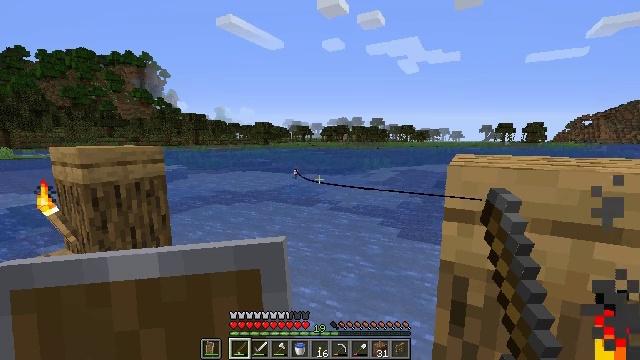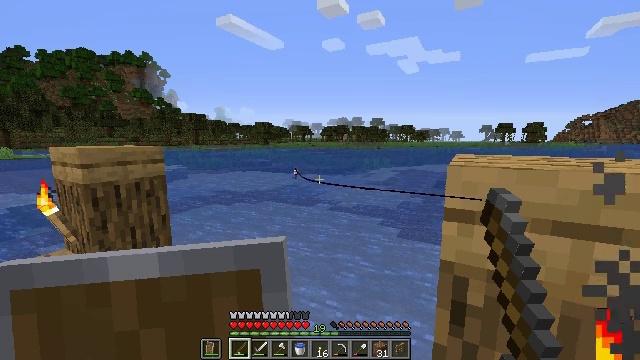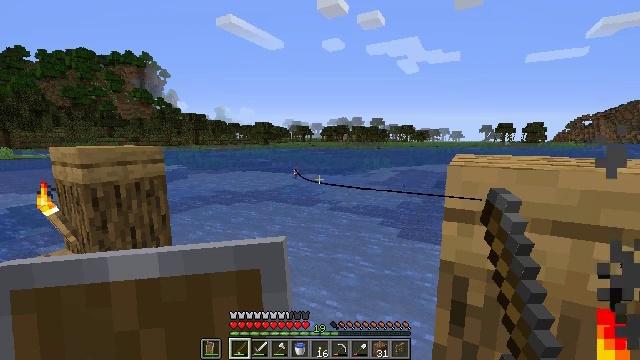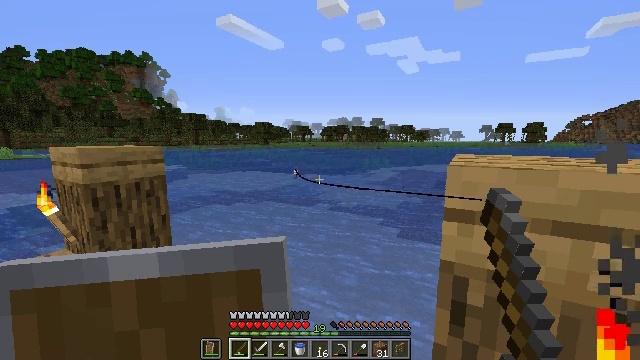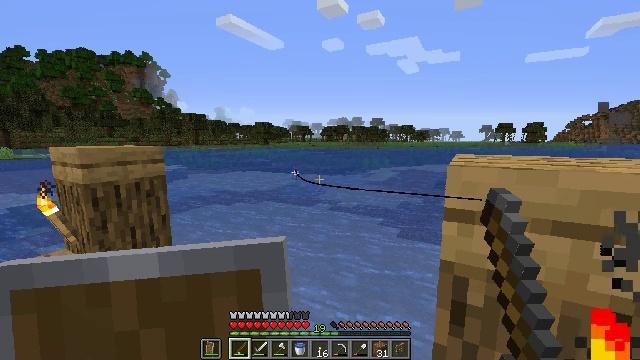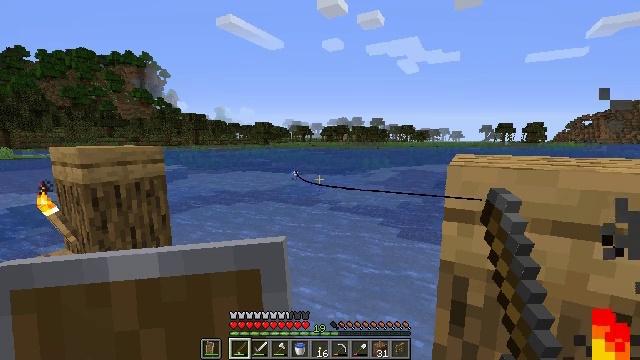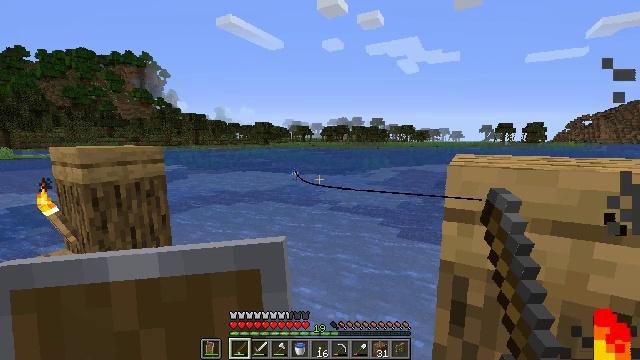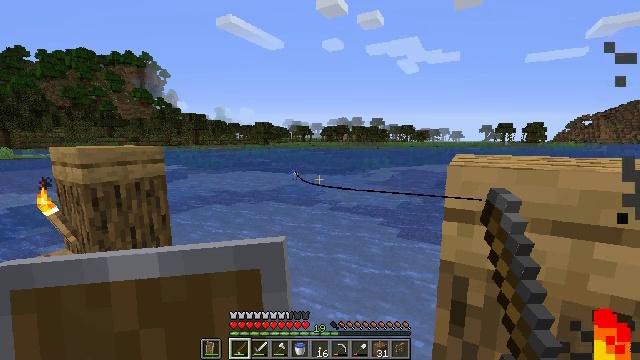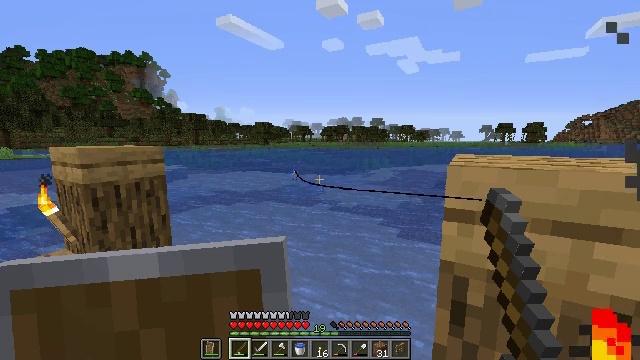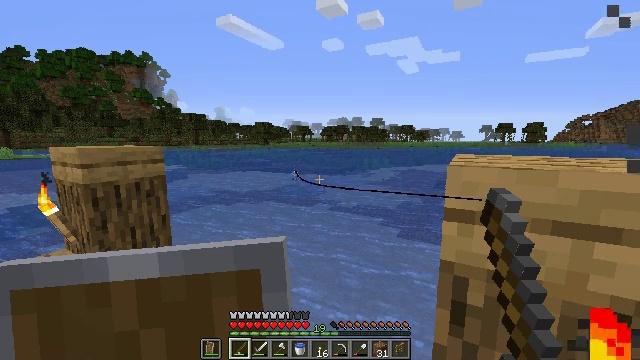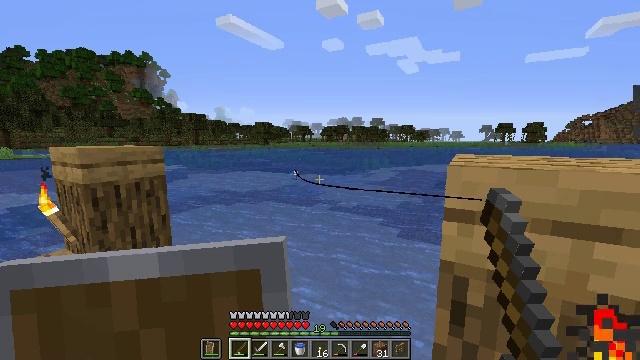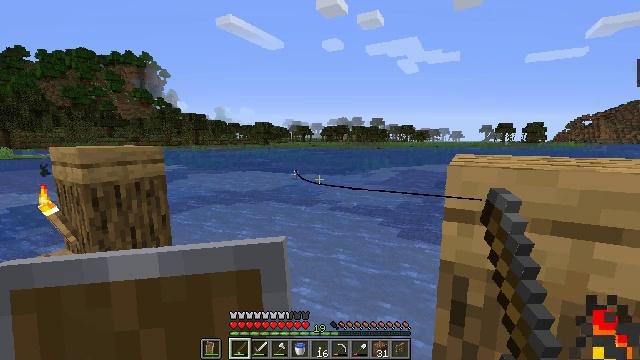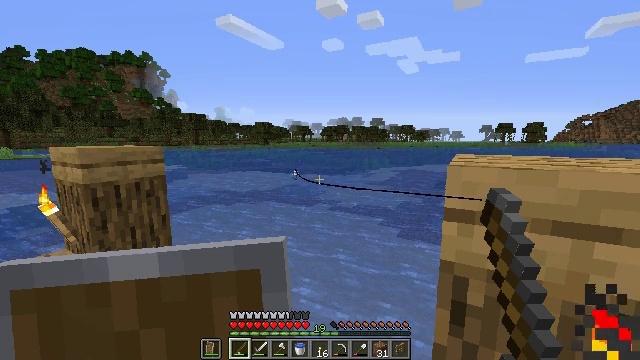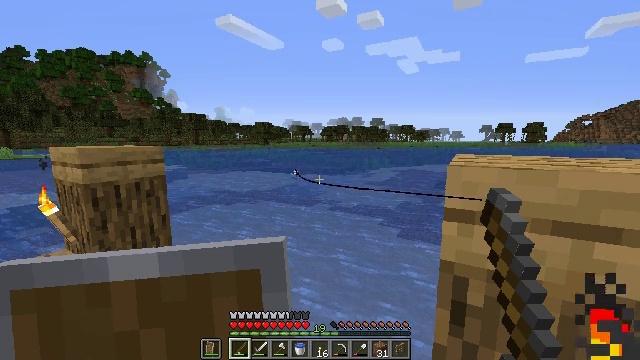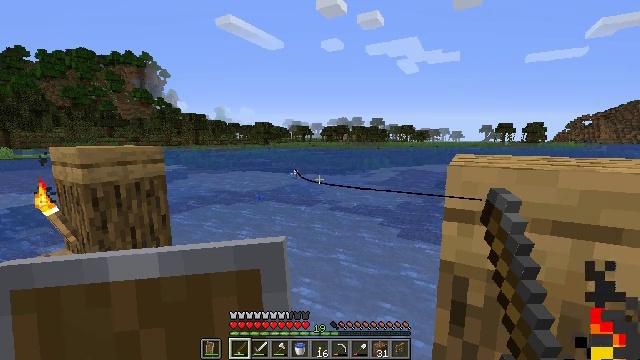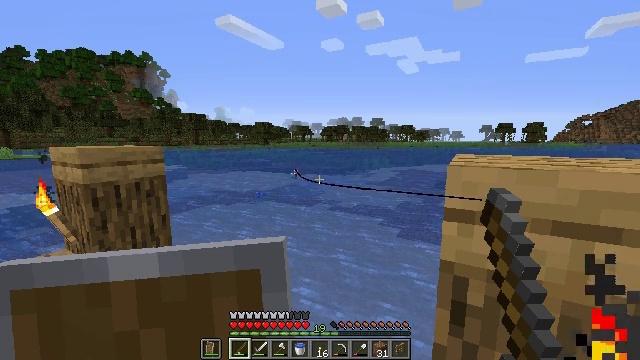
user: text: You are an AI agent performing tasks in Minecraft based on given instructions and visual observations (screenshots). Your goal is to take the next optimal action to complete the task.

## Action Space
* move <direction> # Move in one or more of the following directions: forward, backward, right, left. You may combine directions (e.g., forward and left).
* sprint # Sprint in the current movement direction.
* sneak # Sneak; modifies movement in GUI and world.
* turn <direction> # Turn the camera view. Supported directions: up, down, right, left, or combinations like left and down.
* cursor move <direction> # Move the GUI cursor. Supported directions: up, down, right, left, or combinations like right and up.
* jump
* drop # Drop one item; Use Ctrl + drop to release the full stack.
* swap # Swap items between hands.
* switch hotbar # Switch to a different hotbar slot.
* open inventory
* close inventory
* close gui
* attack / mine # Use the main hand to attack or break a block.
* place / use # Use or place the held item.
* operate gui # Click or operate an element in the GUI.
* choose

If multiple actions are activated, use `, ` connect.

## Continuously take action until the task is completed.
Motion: motion action
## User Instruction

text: Harvest the spruce sapling for future trees.
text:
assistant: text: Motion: no_op
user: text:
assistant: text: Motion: no_op
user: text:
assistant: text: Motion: no_op
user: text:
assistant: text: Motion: no_op
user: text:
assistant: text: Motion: no_op
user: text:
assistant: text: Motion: no_op
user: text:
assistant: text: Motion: no_op
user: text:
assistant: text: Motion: no_op
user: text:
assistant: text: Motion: no_op
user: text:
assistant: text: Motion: no_op
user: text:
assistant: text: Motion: no_op
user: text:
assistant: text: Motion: no_op
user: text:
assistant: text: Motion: no_op
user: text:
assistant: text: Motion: no_op
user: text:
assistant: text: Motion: no_op
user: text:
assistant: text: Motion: no_op
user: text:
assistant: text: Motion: no_op
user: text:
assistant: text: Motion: no_op
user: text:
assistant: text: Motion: no_op
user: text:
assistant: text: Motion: no_op
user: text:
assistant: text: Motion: no_op
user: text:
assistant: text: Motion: no_op
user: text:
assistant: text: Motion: no_op
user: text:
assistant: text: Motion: no_op
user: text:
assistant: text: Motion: no_op
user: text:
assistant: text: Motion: no_op
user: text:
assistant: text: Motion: no_op
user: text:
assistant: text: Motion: no_op
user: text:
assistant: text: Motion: no_op
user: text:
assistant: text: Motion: no_op